Field crop: maize
Growth stage: 2
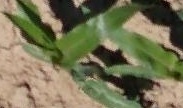
Species: maize